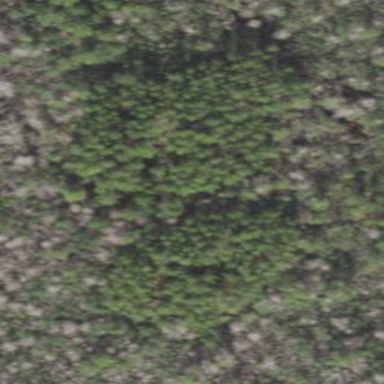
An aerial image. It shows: Forest area dominated by needle-leaved trees.